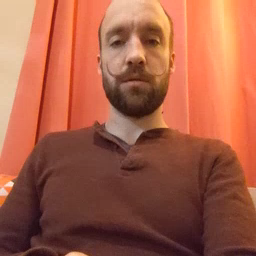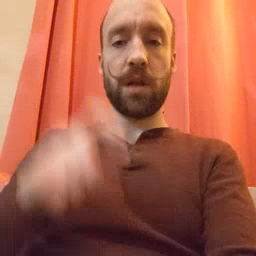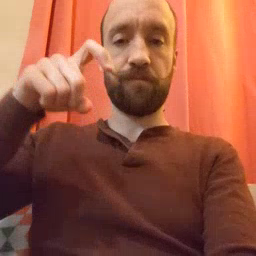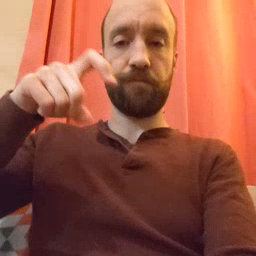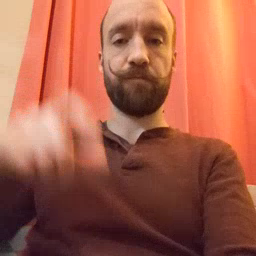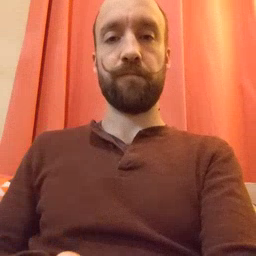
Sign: time